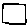
Label: square